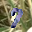
Label: 7